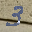
Label: 3